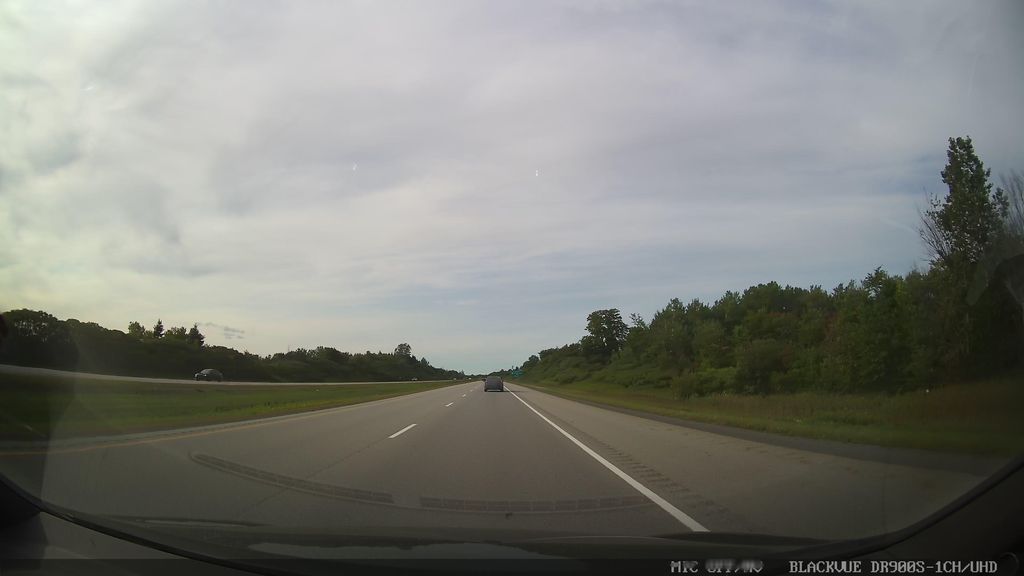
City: ottawa-gatineau